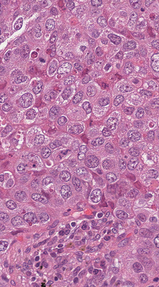
Tumor epithelial tissue: yes
Tumor-associated stroma tissue: no
Normal tissue: no